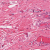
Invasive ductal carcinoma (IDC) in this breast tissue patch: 0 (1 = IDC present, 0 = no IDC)